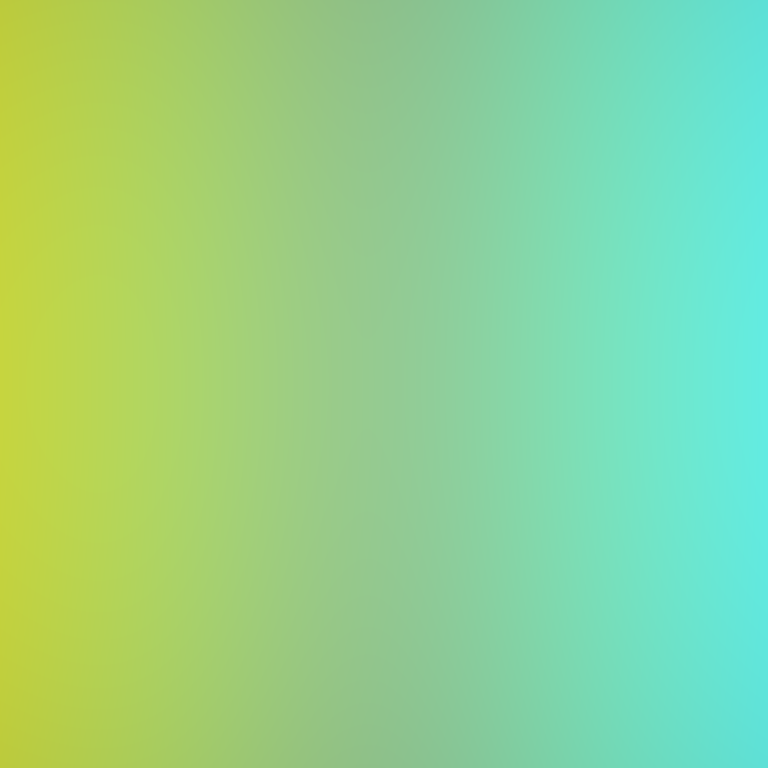
Abstract light effect, smooth gradient from soft yellow to gentle cyan, calm atmosphere, diffuse glow, no room, no furniture, no objects.